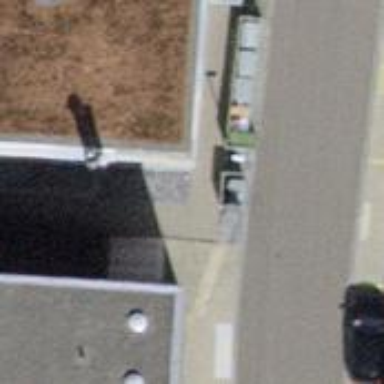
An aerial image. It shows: Sidewalk along the footway.